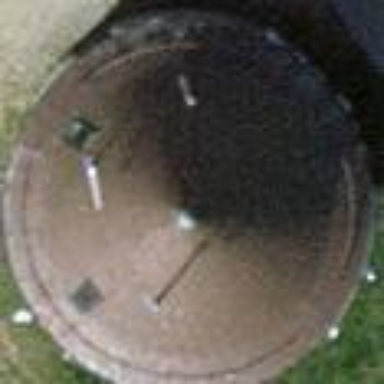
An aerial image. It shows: Water tower that is man-made.